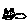
Label: cat